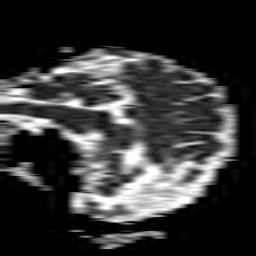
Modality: ADC
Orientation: sagittal
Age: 79
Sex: male
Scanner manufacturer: philips
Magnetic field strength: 1.5 T
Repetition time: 3.267 s
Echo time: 0.06922 s